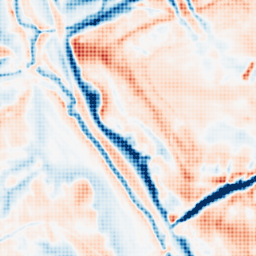
Category: multiscale
Decomposition family: dog_multiscale
Decomposition parameters: sigma_ratio: 2
n_scales: 3
base_sigma: 1
Upsampling method: sinc_hamming
Upsampling parameters: scale: 8
kernel_size: 8
Upsampling scale: 8